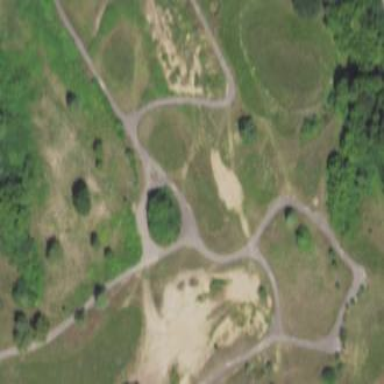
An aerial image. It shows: Area with grass used as rough in golf course.